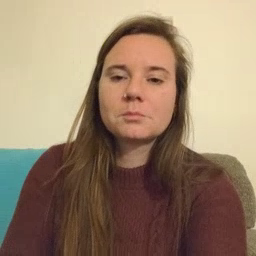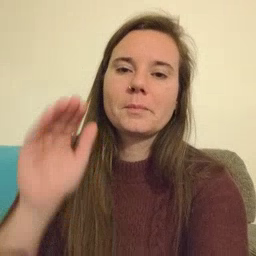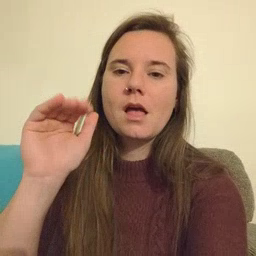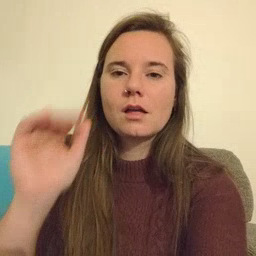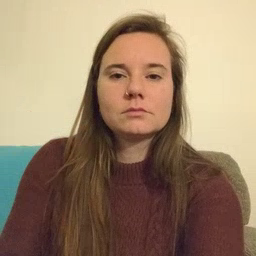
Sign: bye